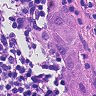
Metastatic tissue present: yes